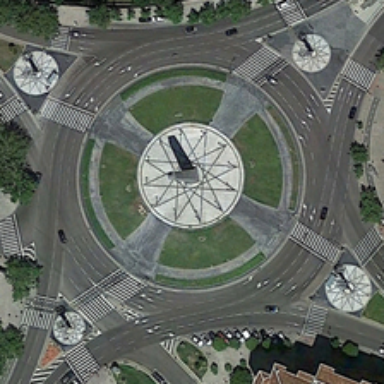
Four roads are connected to a circle road around a square .